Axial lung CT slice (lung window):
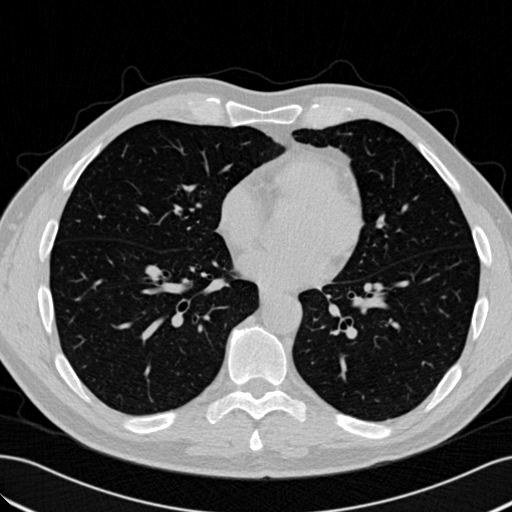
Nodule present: no